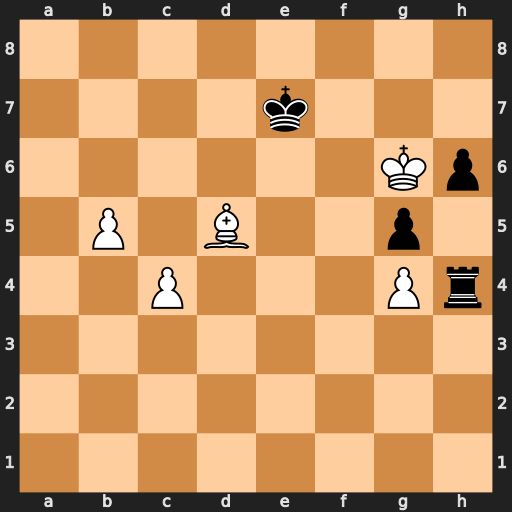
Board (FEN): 8/4k3/6Kp/1P1B2p1/2P3Pr/8/8/8
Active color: w
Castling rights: -
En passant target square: -
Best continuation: b6 Kd6 c5+ Kxd5 b7